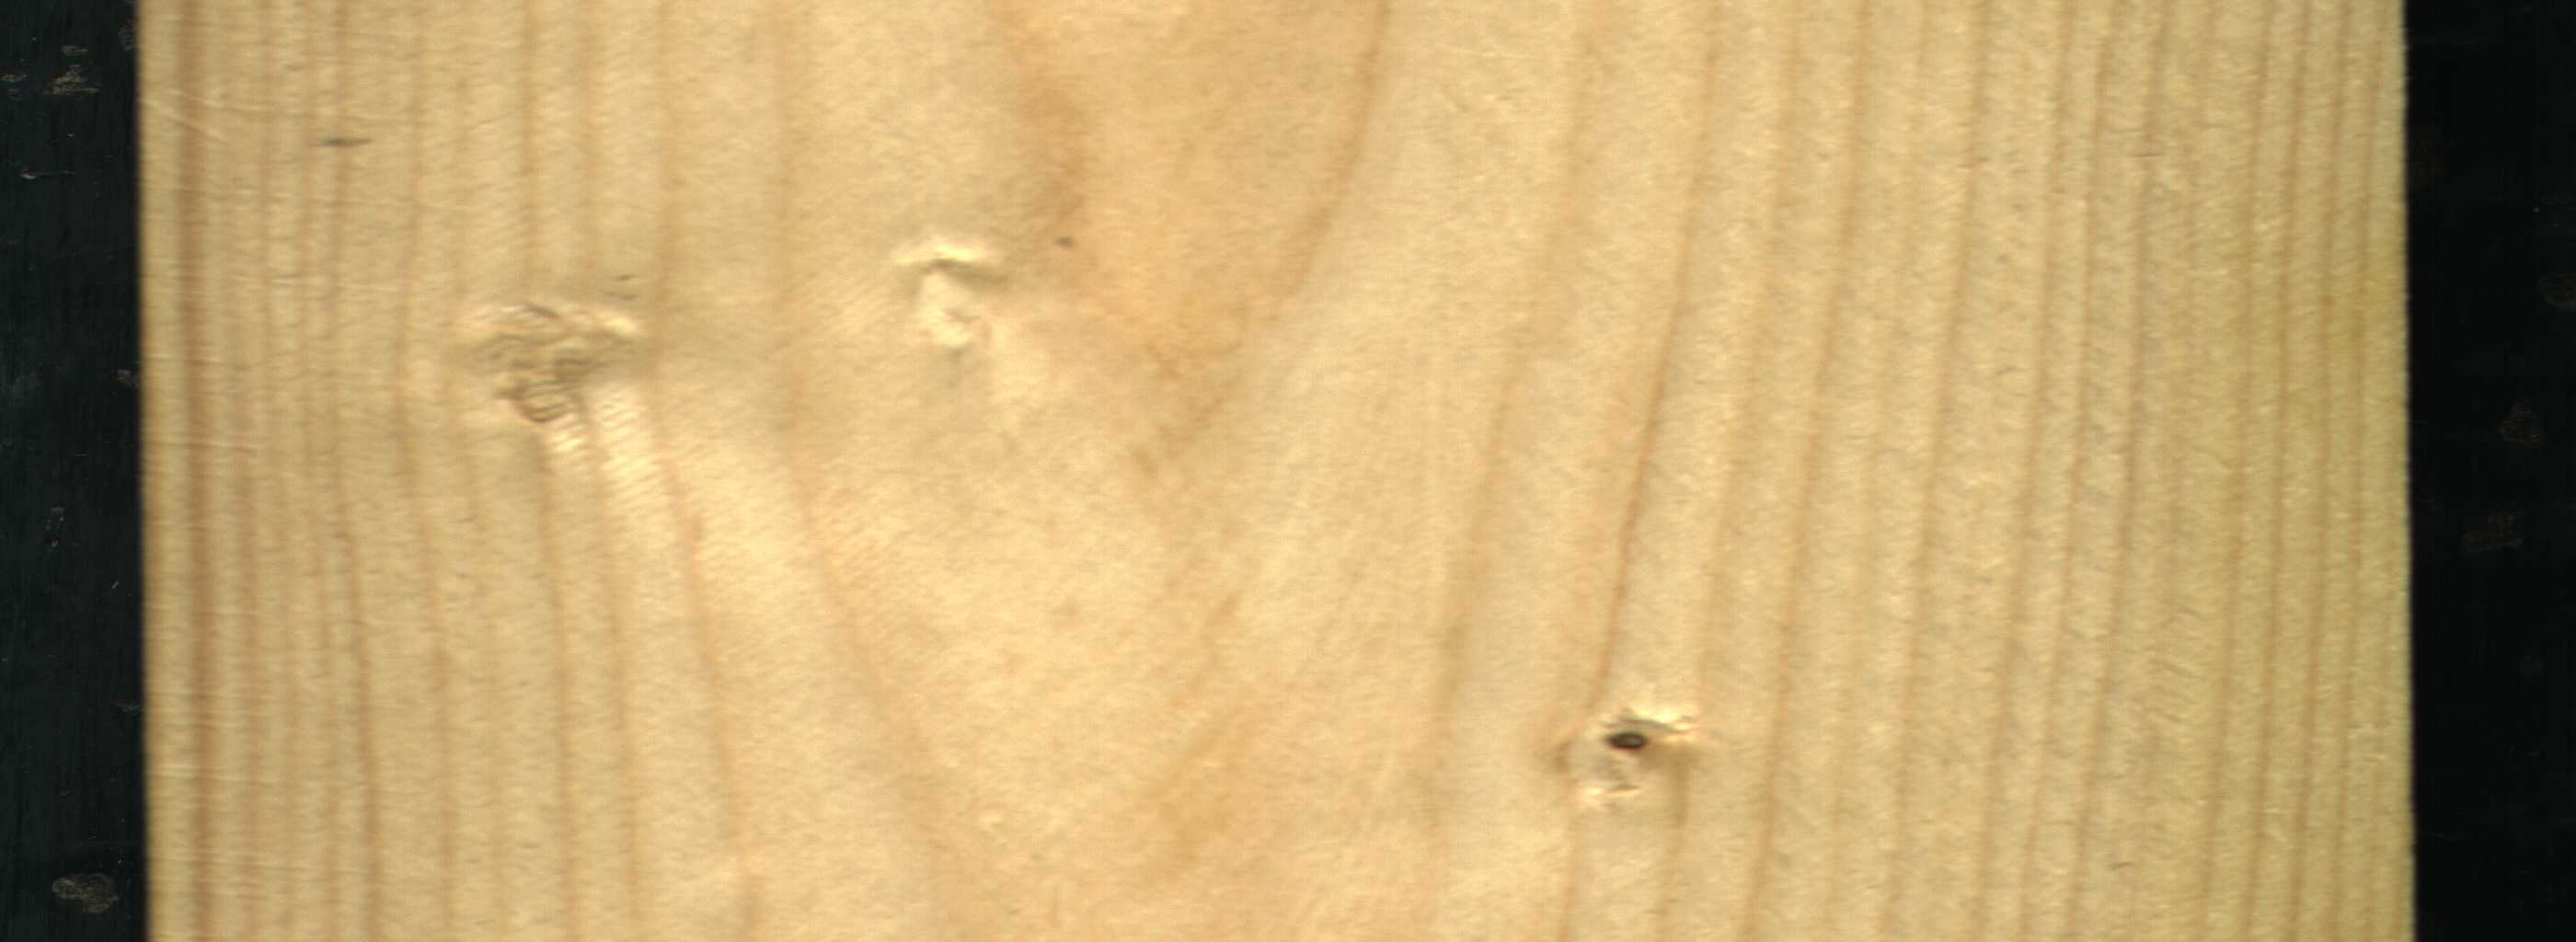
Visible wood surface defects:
Live_Knot